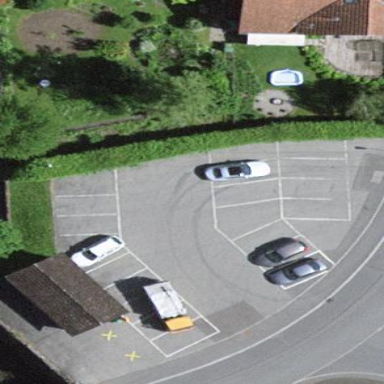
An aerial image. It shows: Parking area with surface.